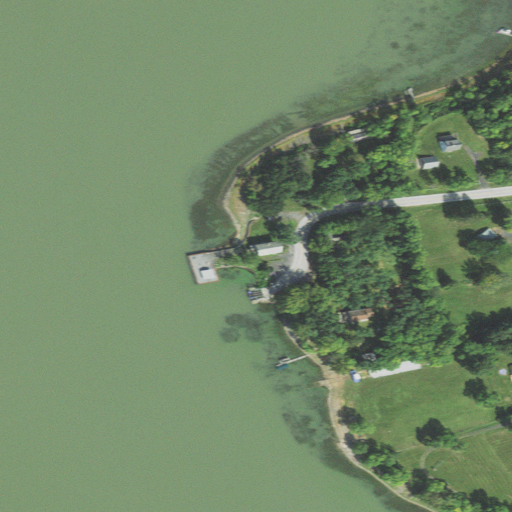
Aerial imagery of cape in Vermont named Larrabees Point containing open water, pasture, mixed forest, open development, low intensity development, medium intensity development, deciduous forest, grassland, herbaceous wetlands, and barren land